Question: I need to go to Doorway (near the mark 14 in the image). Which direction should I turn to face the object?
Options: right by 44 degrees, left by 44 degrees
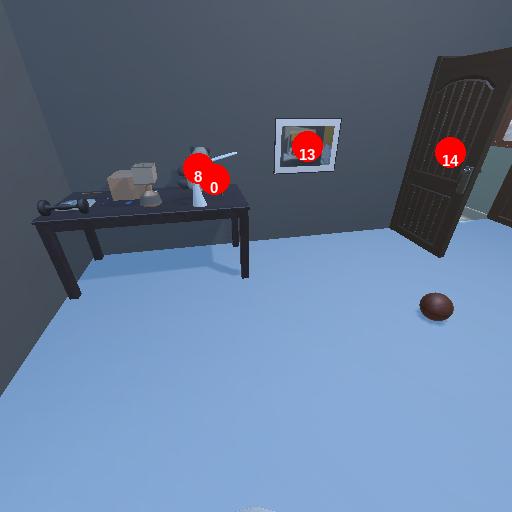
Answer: right by 44 degrees